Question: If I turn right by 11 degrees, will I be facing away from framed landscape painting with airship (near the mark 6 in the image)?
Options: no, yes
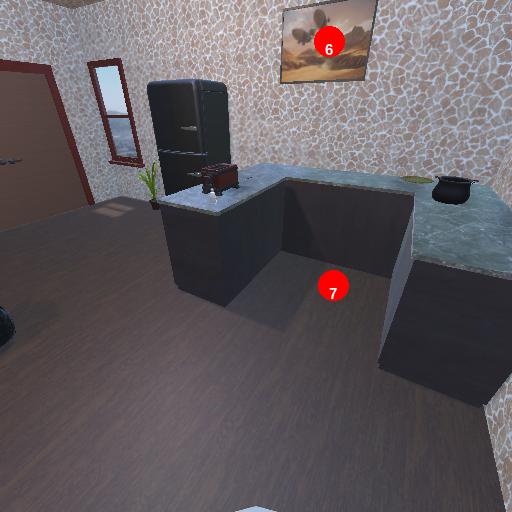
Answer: no